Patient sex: M
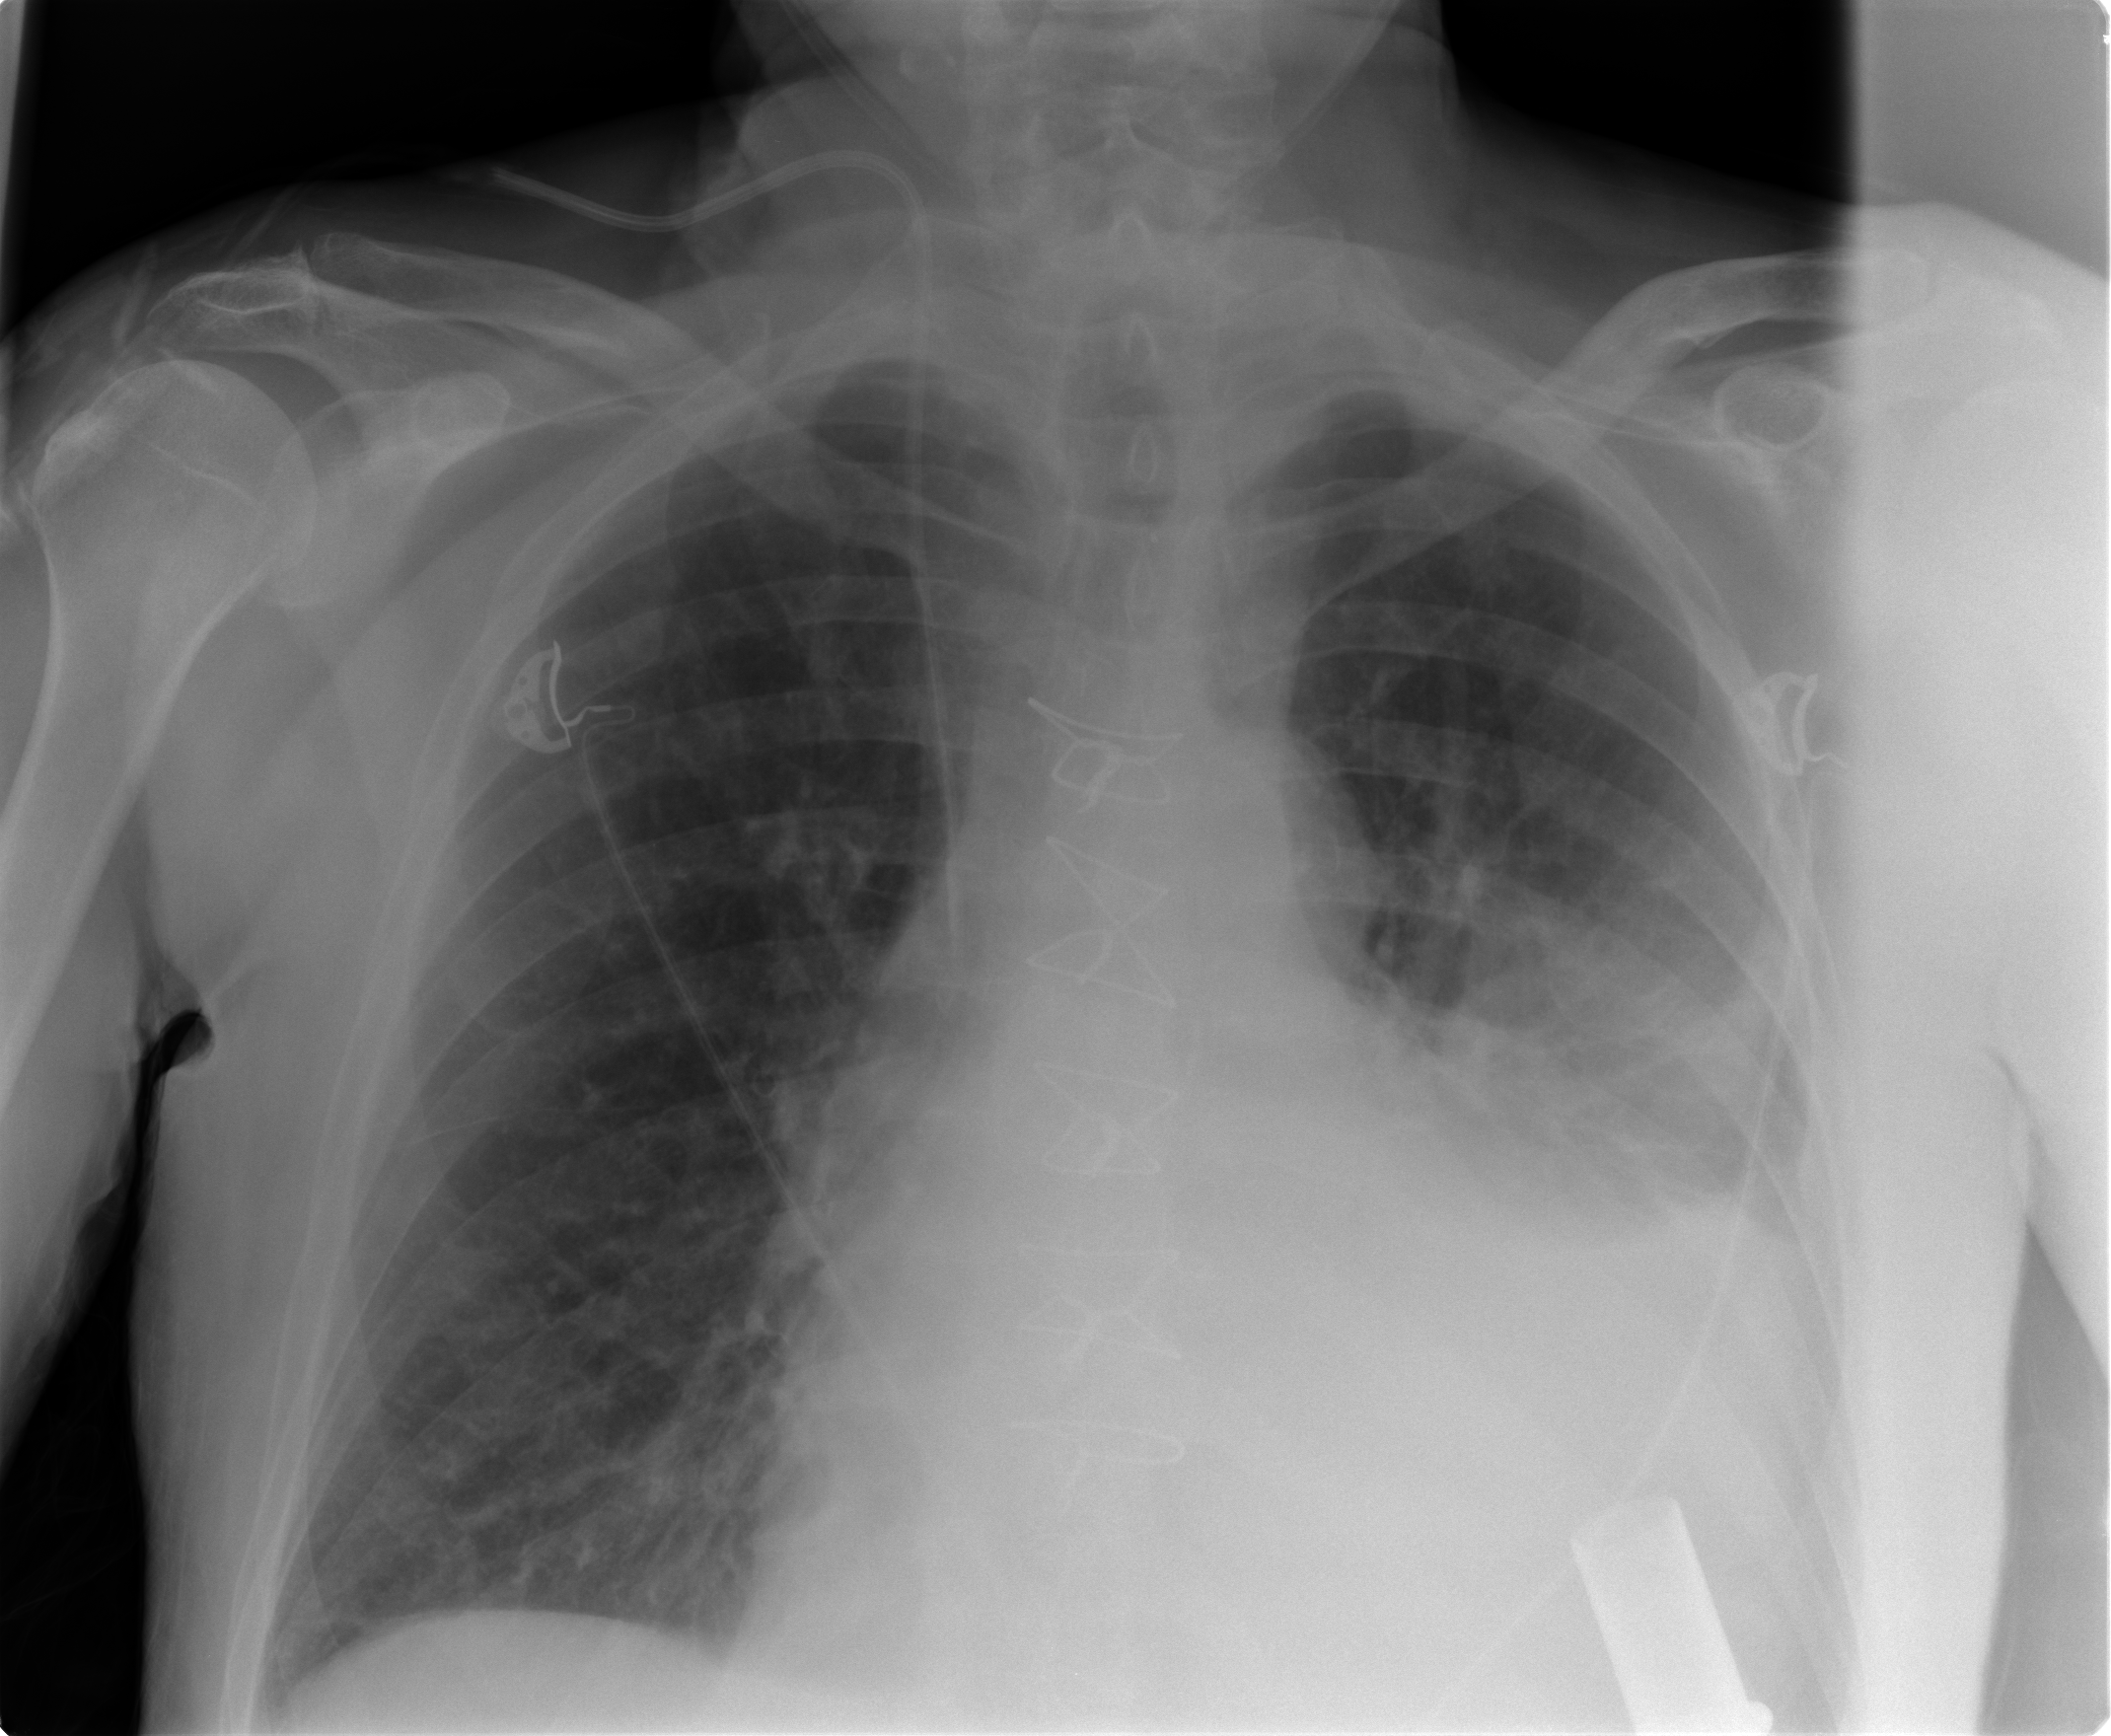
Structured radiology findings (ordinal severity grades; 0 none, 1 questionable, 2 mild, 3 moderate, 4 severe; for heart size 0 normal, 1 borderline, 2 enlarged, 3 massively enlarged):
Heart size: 2
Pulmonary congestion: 1
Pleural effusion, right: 0
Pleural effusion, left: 3
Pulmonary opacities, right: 0
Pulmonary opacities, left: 0
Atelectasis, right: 0
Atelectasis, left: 2